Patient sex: F
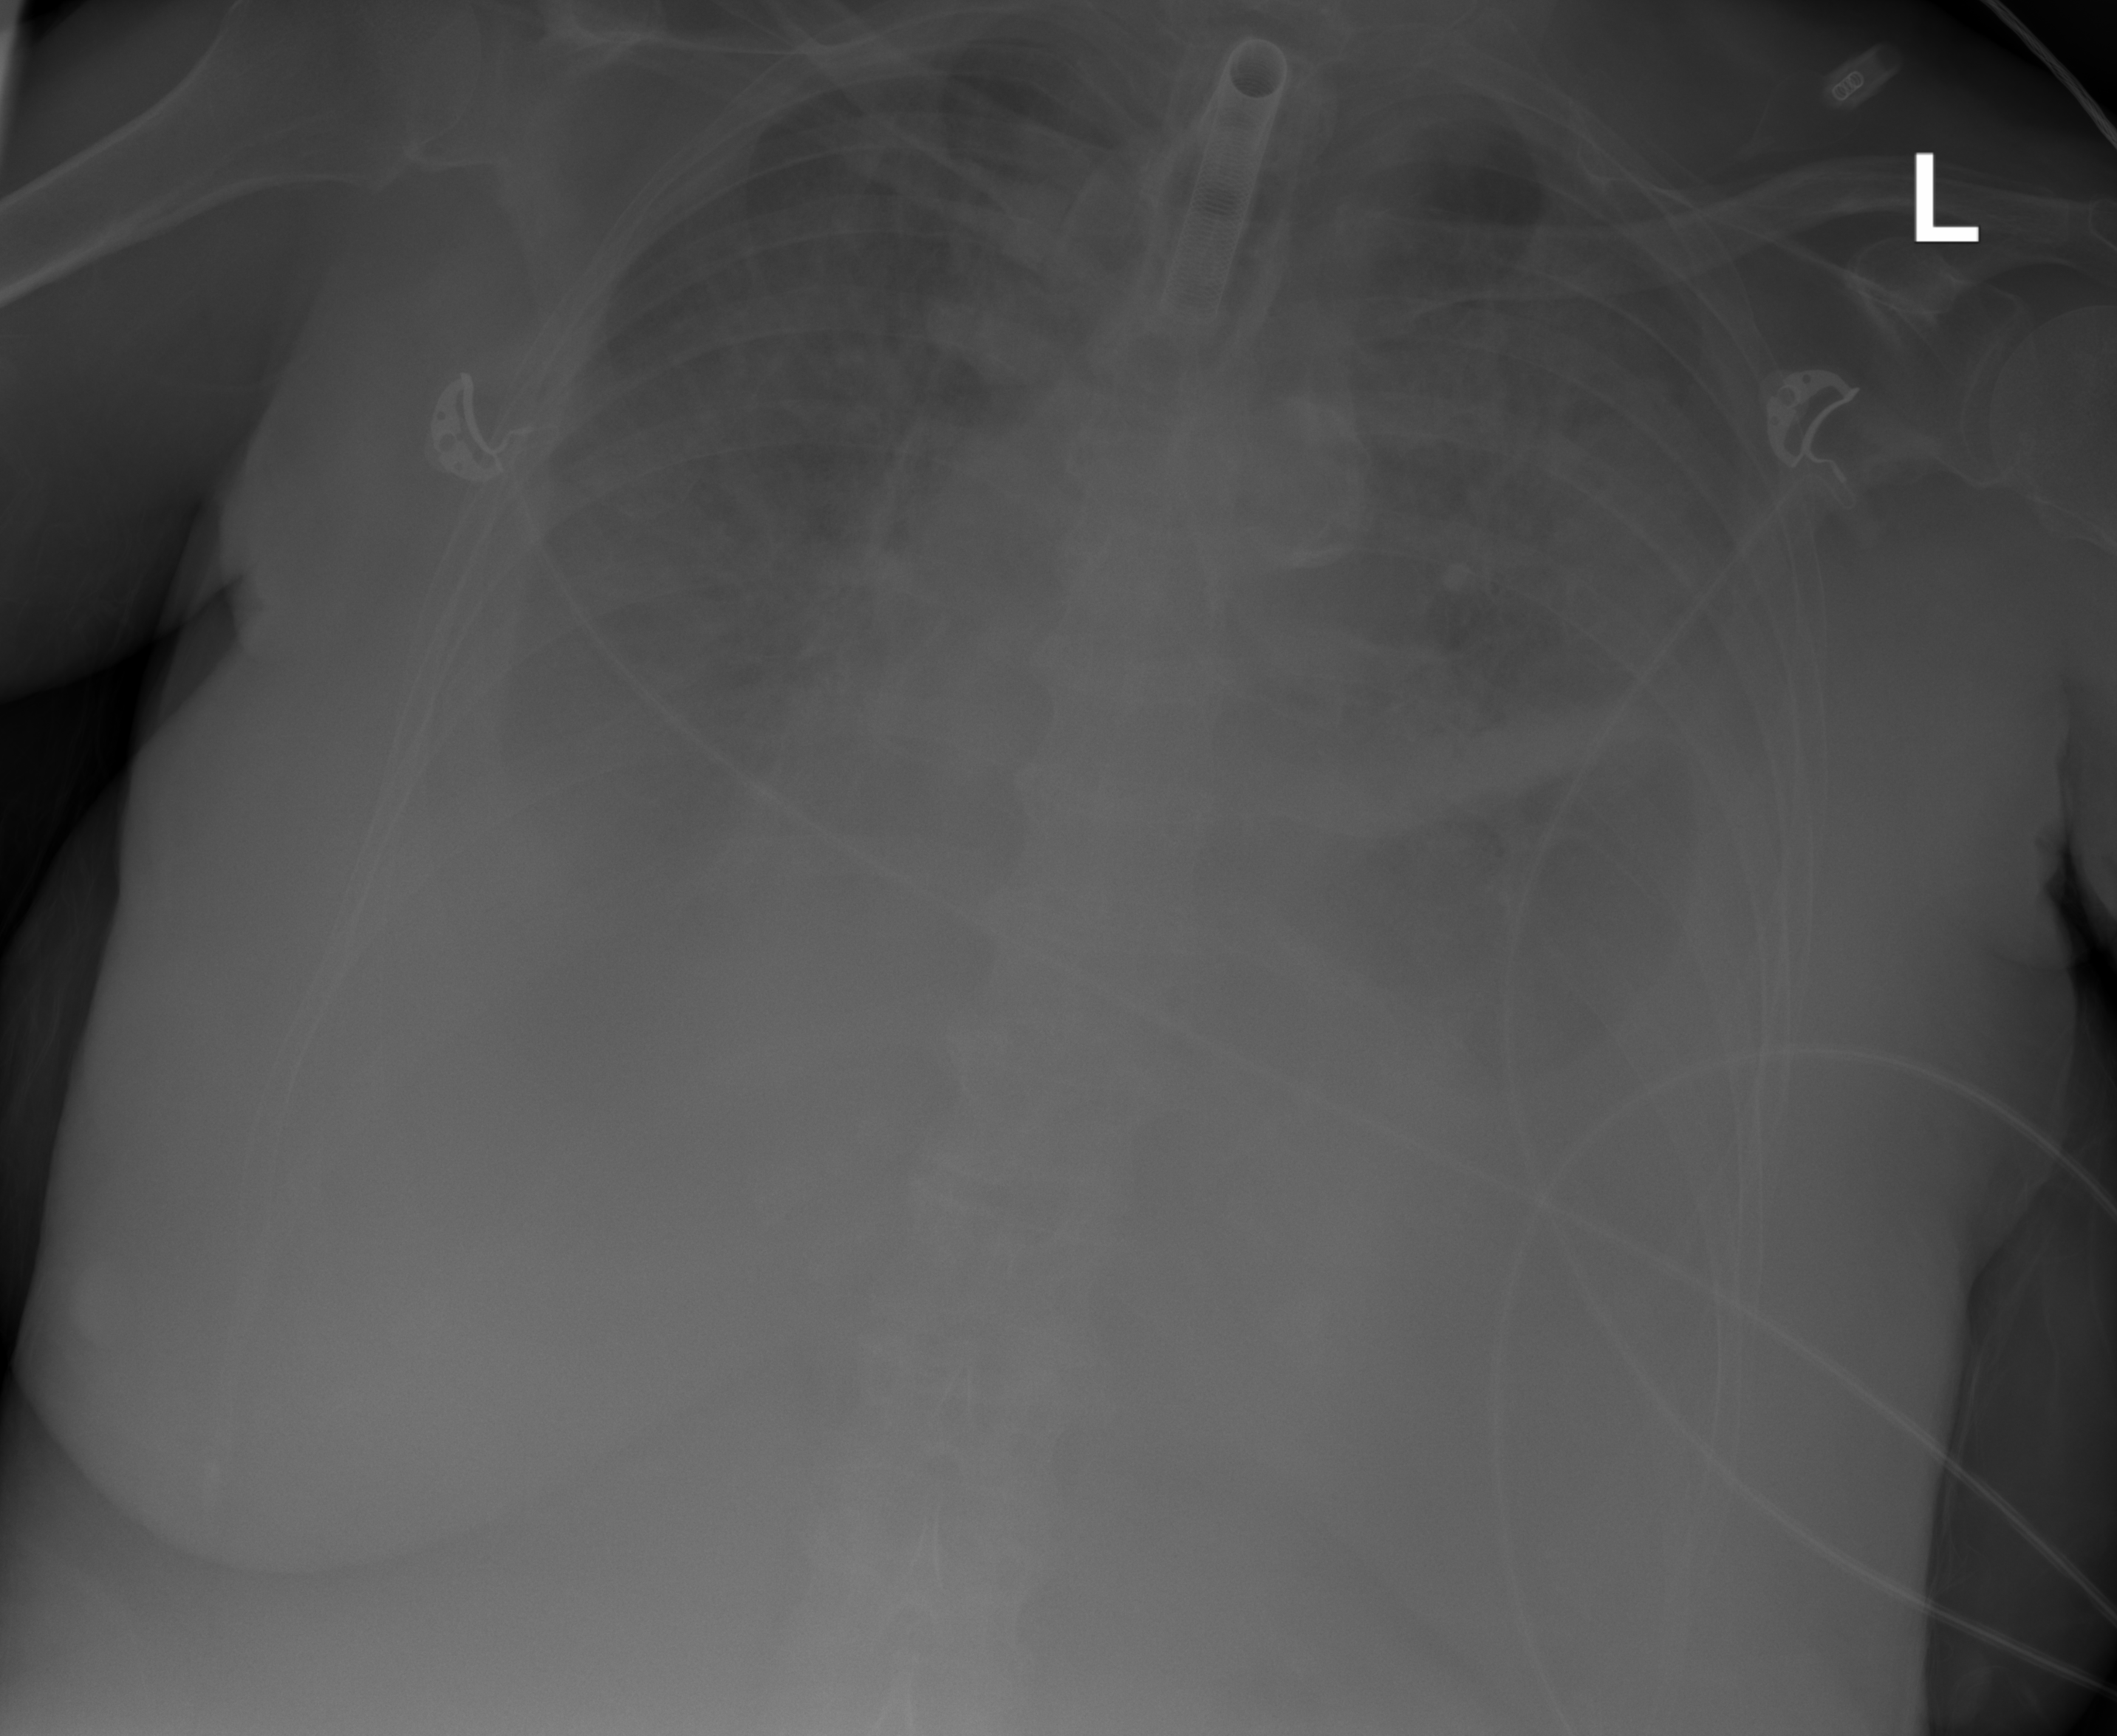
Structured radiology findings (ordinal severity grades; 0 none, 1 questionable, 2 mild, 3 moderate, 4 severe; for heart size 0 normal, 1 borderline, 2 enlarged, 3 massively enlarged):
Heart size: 2
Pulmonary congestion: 3
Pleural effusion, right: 3
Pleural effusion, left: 3
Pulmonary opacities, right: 2
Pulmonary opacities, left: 3
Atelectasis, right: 2
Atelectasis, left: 3